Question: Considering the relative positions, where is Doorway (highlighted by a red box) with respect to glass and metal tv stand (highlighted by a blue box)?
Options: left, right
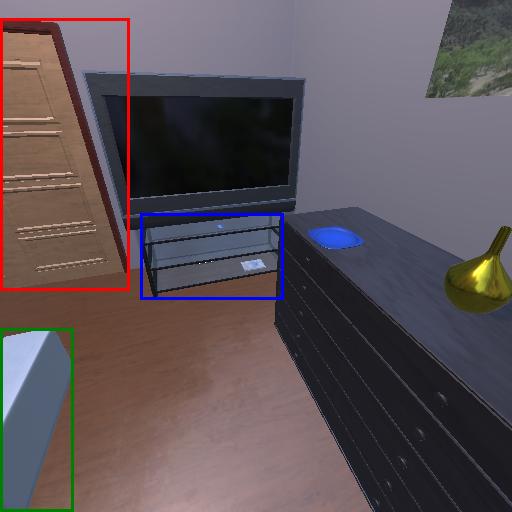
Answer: left